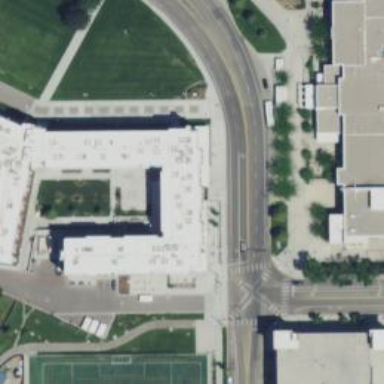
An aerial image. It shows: Tertiary road with asphalt surface and separate sidewalk.